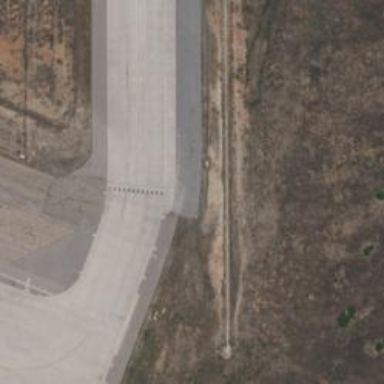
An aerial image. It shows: Image of taxiway at airport.